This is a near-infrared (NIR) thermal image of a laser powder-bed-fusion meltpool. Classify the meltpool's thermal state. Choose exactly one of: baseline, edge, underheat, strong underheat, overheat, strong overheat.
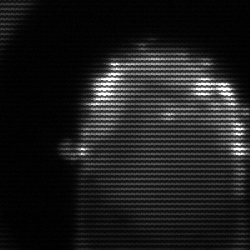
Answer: baseline